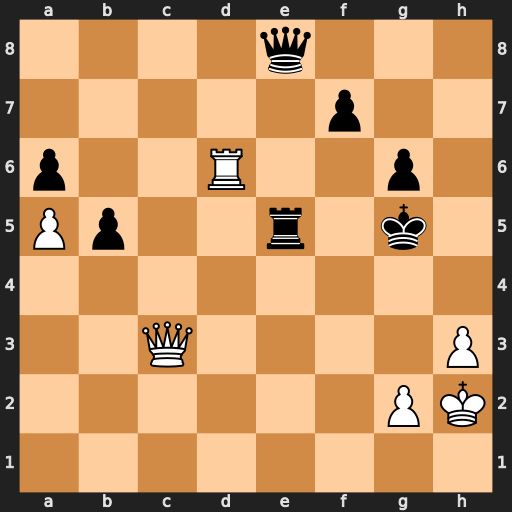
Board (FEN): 4q3/5p2/p2R2p1/Pp2r1k1/8/2Q4P/6PK/8
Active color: w
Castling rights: -
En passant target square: -
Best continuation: Qd2+ Kh5 Kg1 f5 Rd8 Re2 g4+